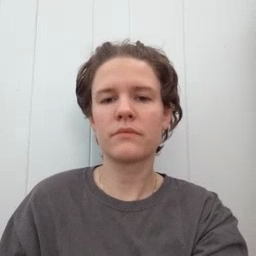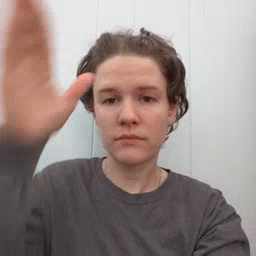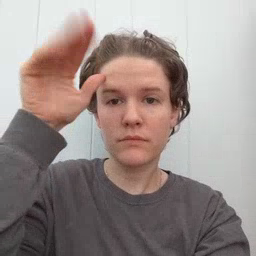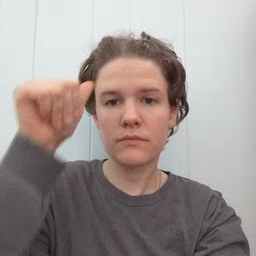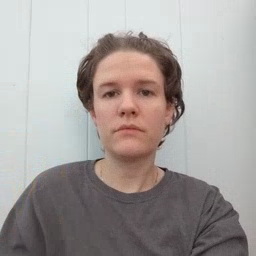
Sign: donkey